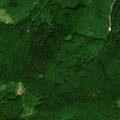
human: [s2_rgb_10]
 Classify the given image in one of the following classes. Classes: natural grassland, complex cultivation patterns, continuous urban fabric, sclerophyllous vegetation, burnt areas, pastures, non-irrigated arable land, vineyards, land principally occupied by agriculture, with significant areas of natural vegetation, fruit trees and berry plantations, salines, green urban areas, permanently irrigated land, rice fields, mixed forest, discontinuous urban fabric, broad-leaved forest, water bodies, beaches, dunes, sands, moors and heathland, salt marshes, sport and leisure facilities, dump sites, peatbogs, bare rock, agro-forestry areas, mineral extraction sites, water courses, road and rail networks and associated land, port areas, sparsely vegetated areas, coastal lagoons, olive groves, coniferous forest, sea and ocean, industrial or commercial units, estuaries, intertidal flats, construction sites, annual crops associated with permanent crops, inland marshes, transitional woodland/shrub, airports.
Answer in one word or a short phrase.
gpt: broad-leaved forest, mixed forest